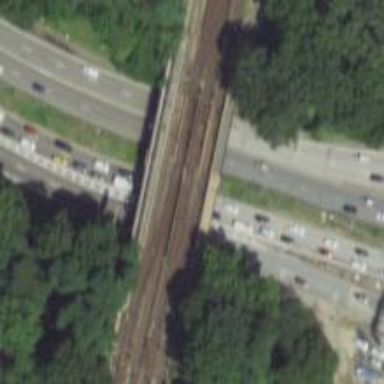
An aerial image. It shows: Railway crossing.